Field crop: tomato
Growth stage: 2
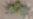
Species: solanum